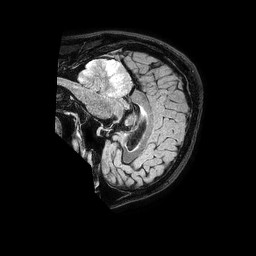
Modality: FLAIR
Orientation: sagittal
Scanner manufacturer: philips
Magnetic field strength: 1.5 T
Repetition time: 4.8 s
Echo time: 0.3 s